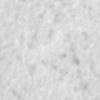
Label: no_change